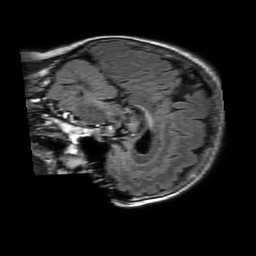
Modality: FLAIR
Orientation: sagittal
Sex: female
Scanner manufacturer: philips
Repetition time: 11 s
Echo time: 0.125 s